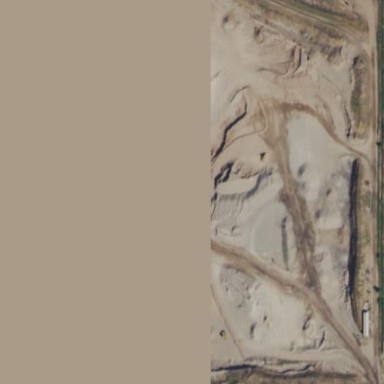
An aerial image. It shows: Quarry area.